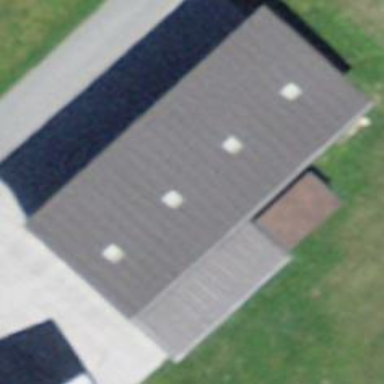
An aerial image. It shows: Service building.